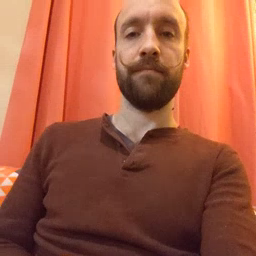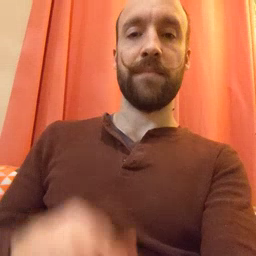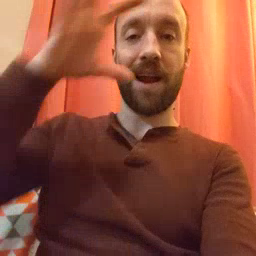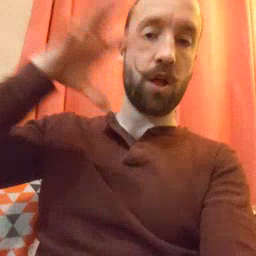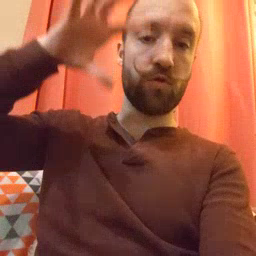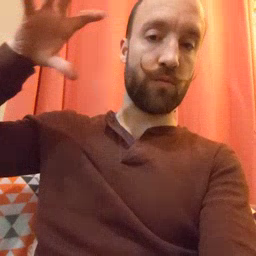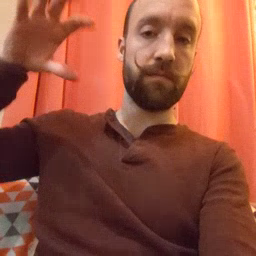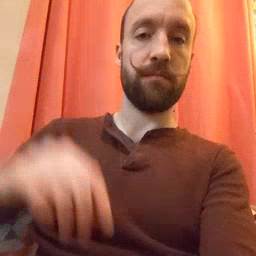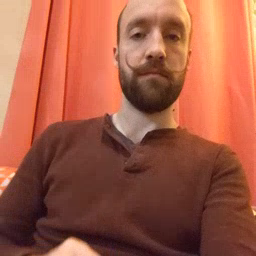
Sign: cloud